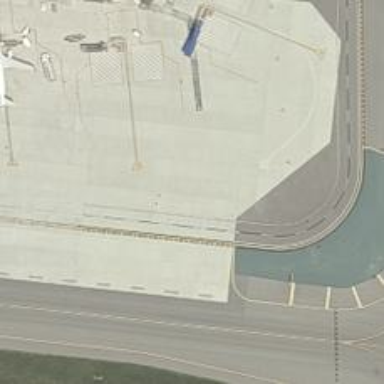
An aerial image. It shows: View of taxiway at the airport.